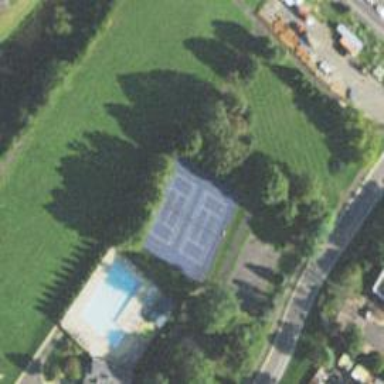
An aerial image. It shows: Tennis court on pitch.